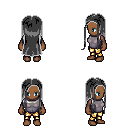
a pixel art fantasy rpg character, female body template, human, dark skin, steel chest armor, gold greaves, gray extra-long hairstyle, four views (front, back, left, right), 2x2 character sprite sheet, small pixel art, hard edges, no anti-aliasing